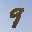
Label: 9